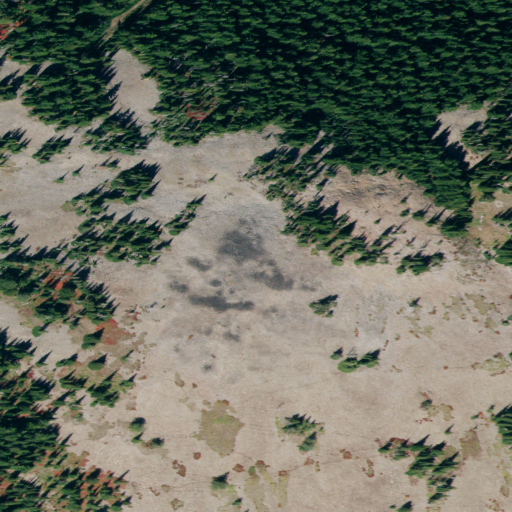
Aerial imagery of mountain in Idaho named Tiger Peak containing barren land, evergreen forest, and shrub